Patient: sex M, age 62
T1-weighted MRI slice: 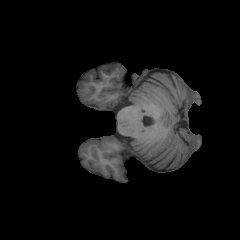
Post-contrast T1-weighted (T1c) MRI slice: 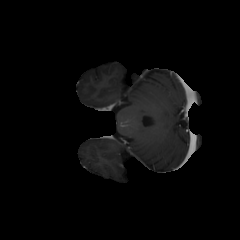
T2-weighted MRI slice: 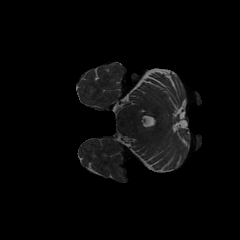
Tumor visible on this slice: no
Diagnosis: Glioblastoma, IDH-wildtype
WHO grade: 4